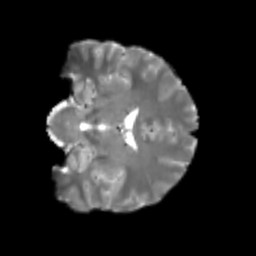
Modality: T2w
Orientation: coronal
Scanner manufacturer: siemens
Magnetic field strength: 3 T
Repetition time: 4 s
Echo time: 0.0594 s